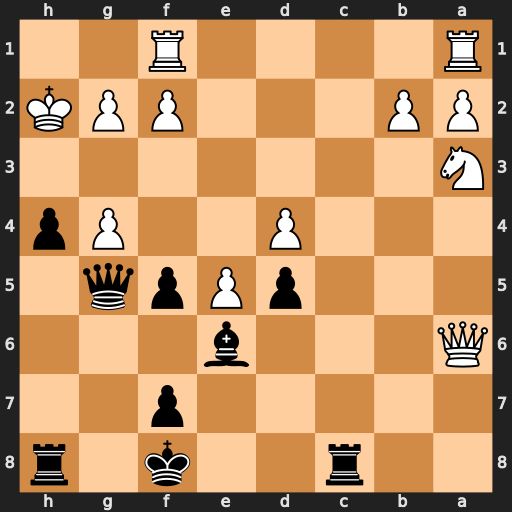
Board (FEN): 2r2k1r/5p2/Q3b3/3pPpq1/3P2Pp/N7/PP3PPK/R4R2
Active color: b
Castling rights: -
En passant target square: -
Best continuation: Qf4+ Kg1 h3